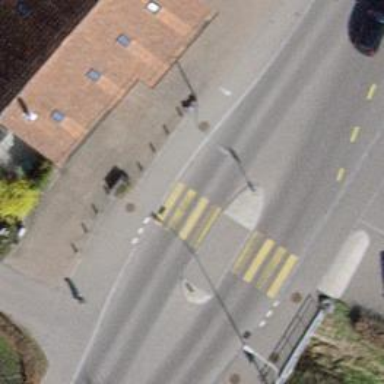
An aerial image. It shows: Tertiary road with separate sidewalks.